Aerial crown-view tile of a tropical tree (Barro Colorado Island, Panama), acquired 20240716:
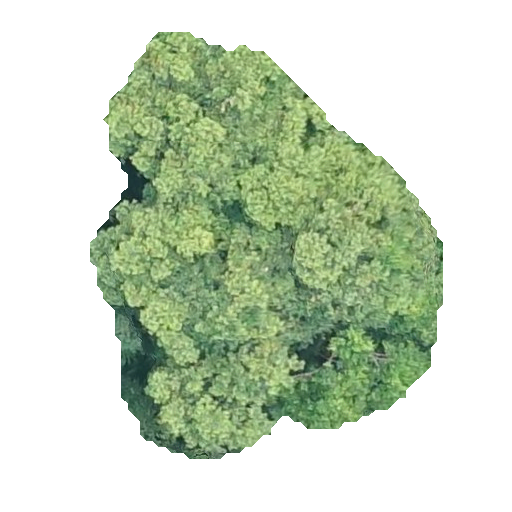
Species: Luehea seemannii
GBIF accepted scientific name: Luehea seemannii
Crown area: 166.891 m²